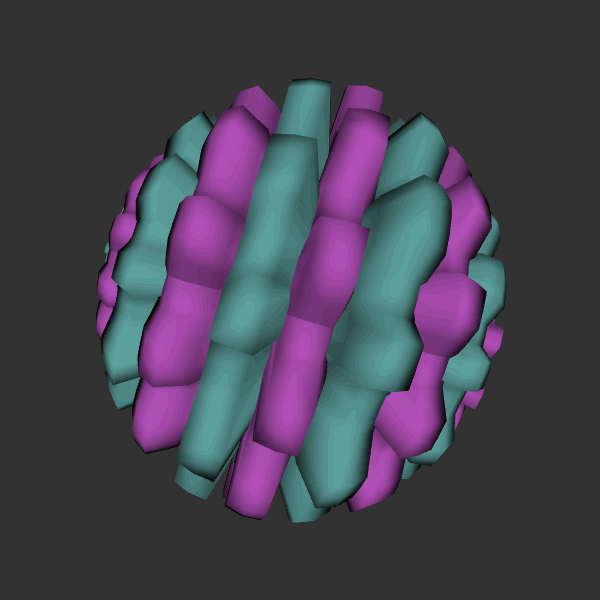
Background: dark